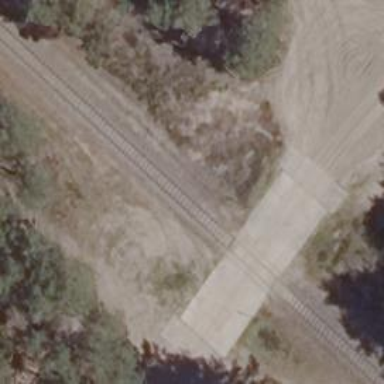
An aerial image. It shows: Railway level crossing.